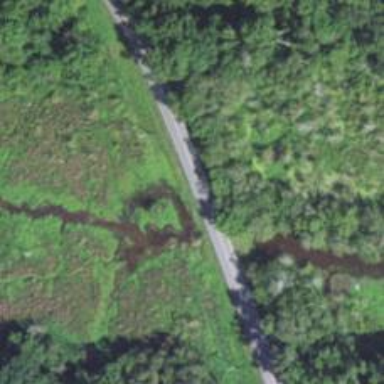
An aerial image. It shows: Culvert tunnel.